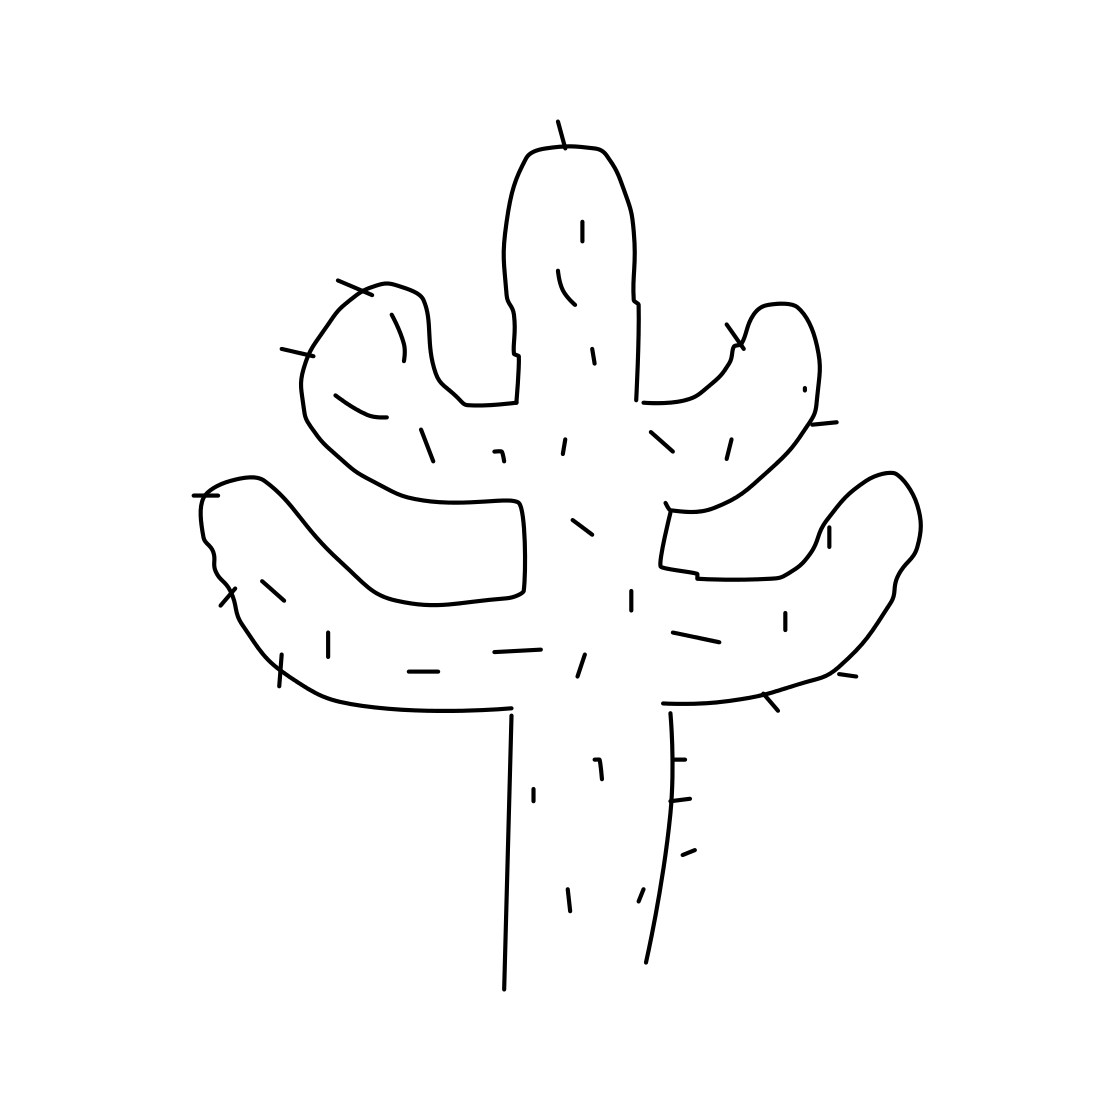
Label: cactus